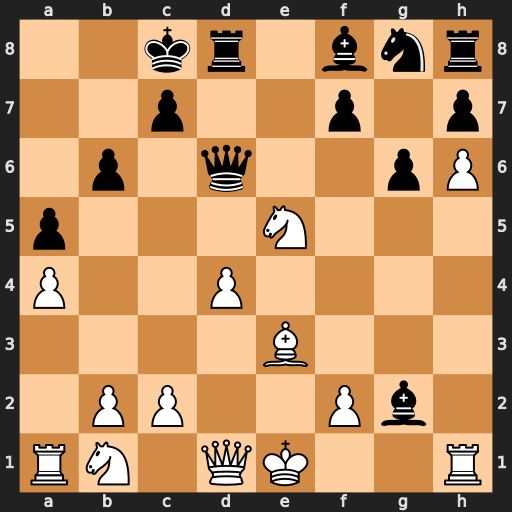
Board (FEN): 2kr1bnr/2p2p1p/1p1q2pP/p3N3/P2P4/4B3/1PP2Pb1/RN1QK2R
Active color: w
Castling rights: KQ
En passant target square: -
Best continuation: Qg4+ f5 Qxg2